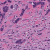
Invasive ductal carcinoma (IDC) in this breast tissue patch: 1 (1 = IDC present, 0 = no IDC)